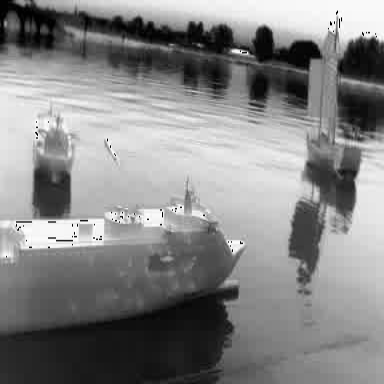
There is a liner in the infrared image.